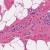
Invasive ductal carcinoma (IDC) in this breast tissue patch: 0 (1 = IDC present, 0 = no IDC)